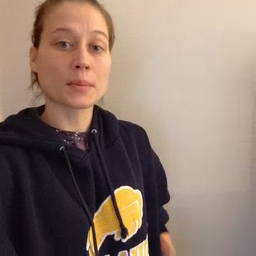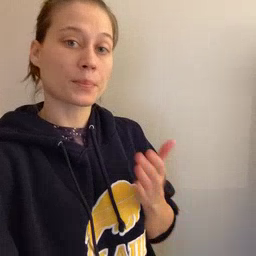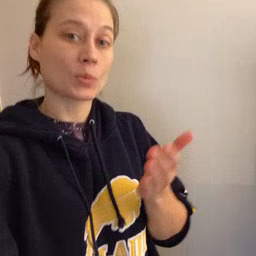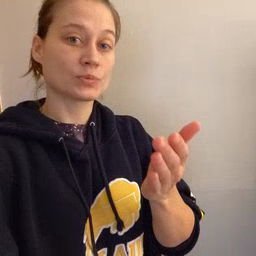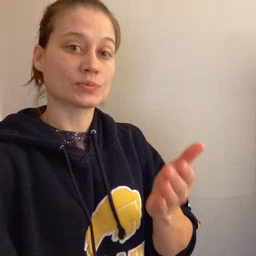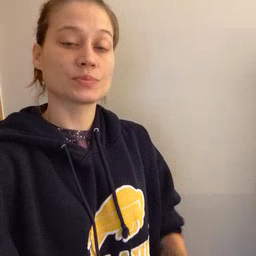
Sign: boat